Interaction volume radius: 5 \u00c5
Interaction volume height: 20 \u00c5
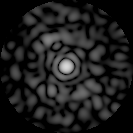
Disorder parameter: 0.8486